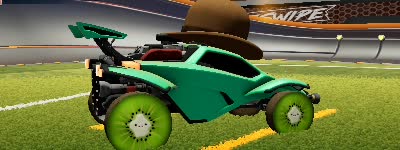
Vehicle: octane